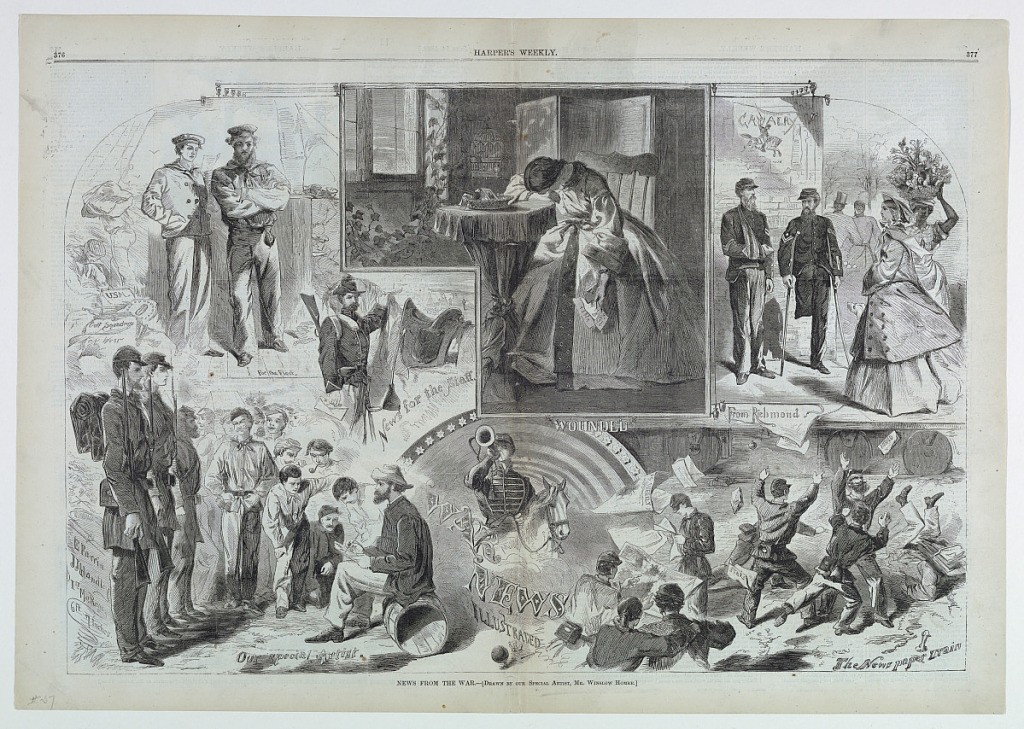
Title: News from the War
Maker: Winslow Homer, American, 1836–1910
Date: June 14, 1862
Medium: Wood engraving in black ink on paper
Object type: Print
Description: Double-page spread of vignettes showing people receiving news about the Civil War. Upper center, a woman weeps with her head on her hand, while holding a letter. Lower left, self-portrait of Winslow Homer sketching soldiers, labeled below: Our special Artist.